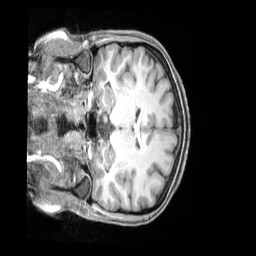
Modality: T1w
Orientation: coronal
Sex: female
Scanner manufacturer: siemens
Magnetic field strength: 3 T
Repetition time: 2.4 s
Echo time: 0.00222 s